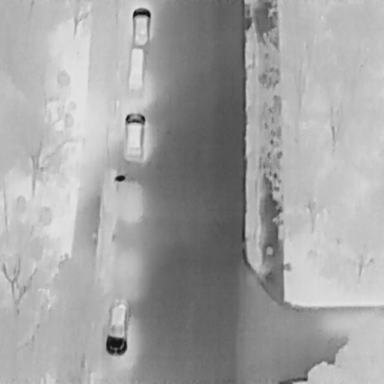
There are four Cars in the infrared image.